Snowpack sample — Buffalo Mountain, Silverthorne, Colorado, USA (2/22/26, 2:02 PM MST)
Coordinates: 39.622, -106.113
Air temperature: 33 °F
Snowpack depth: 63 cm
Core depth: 50 cm
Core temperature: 28.4 °F
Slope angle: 11°, slope face: 116°
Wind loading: low
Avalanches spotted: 0
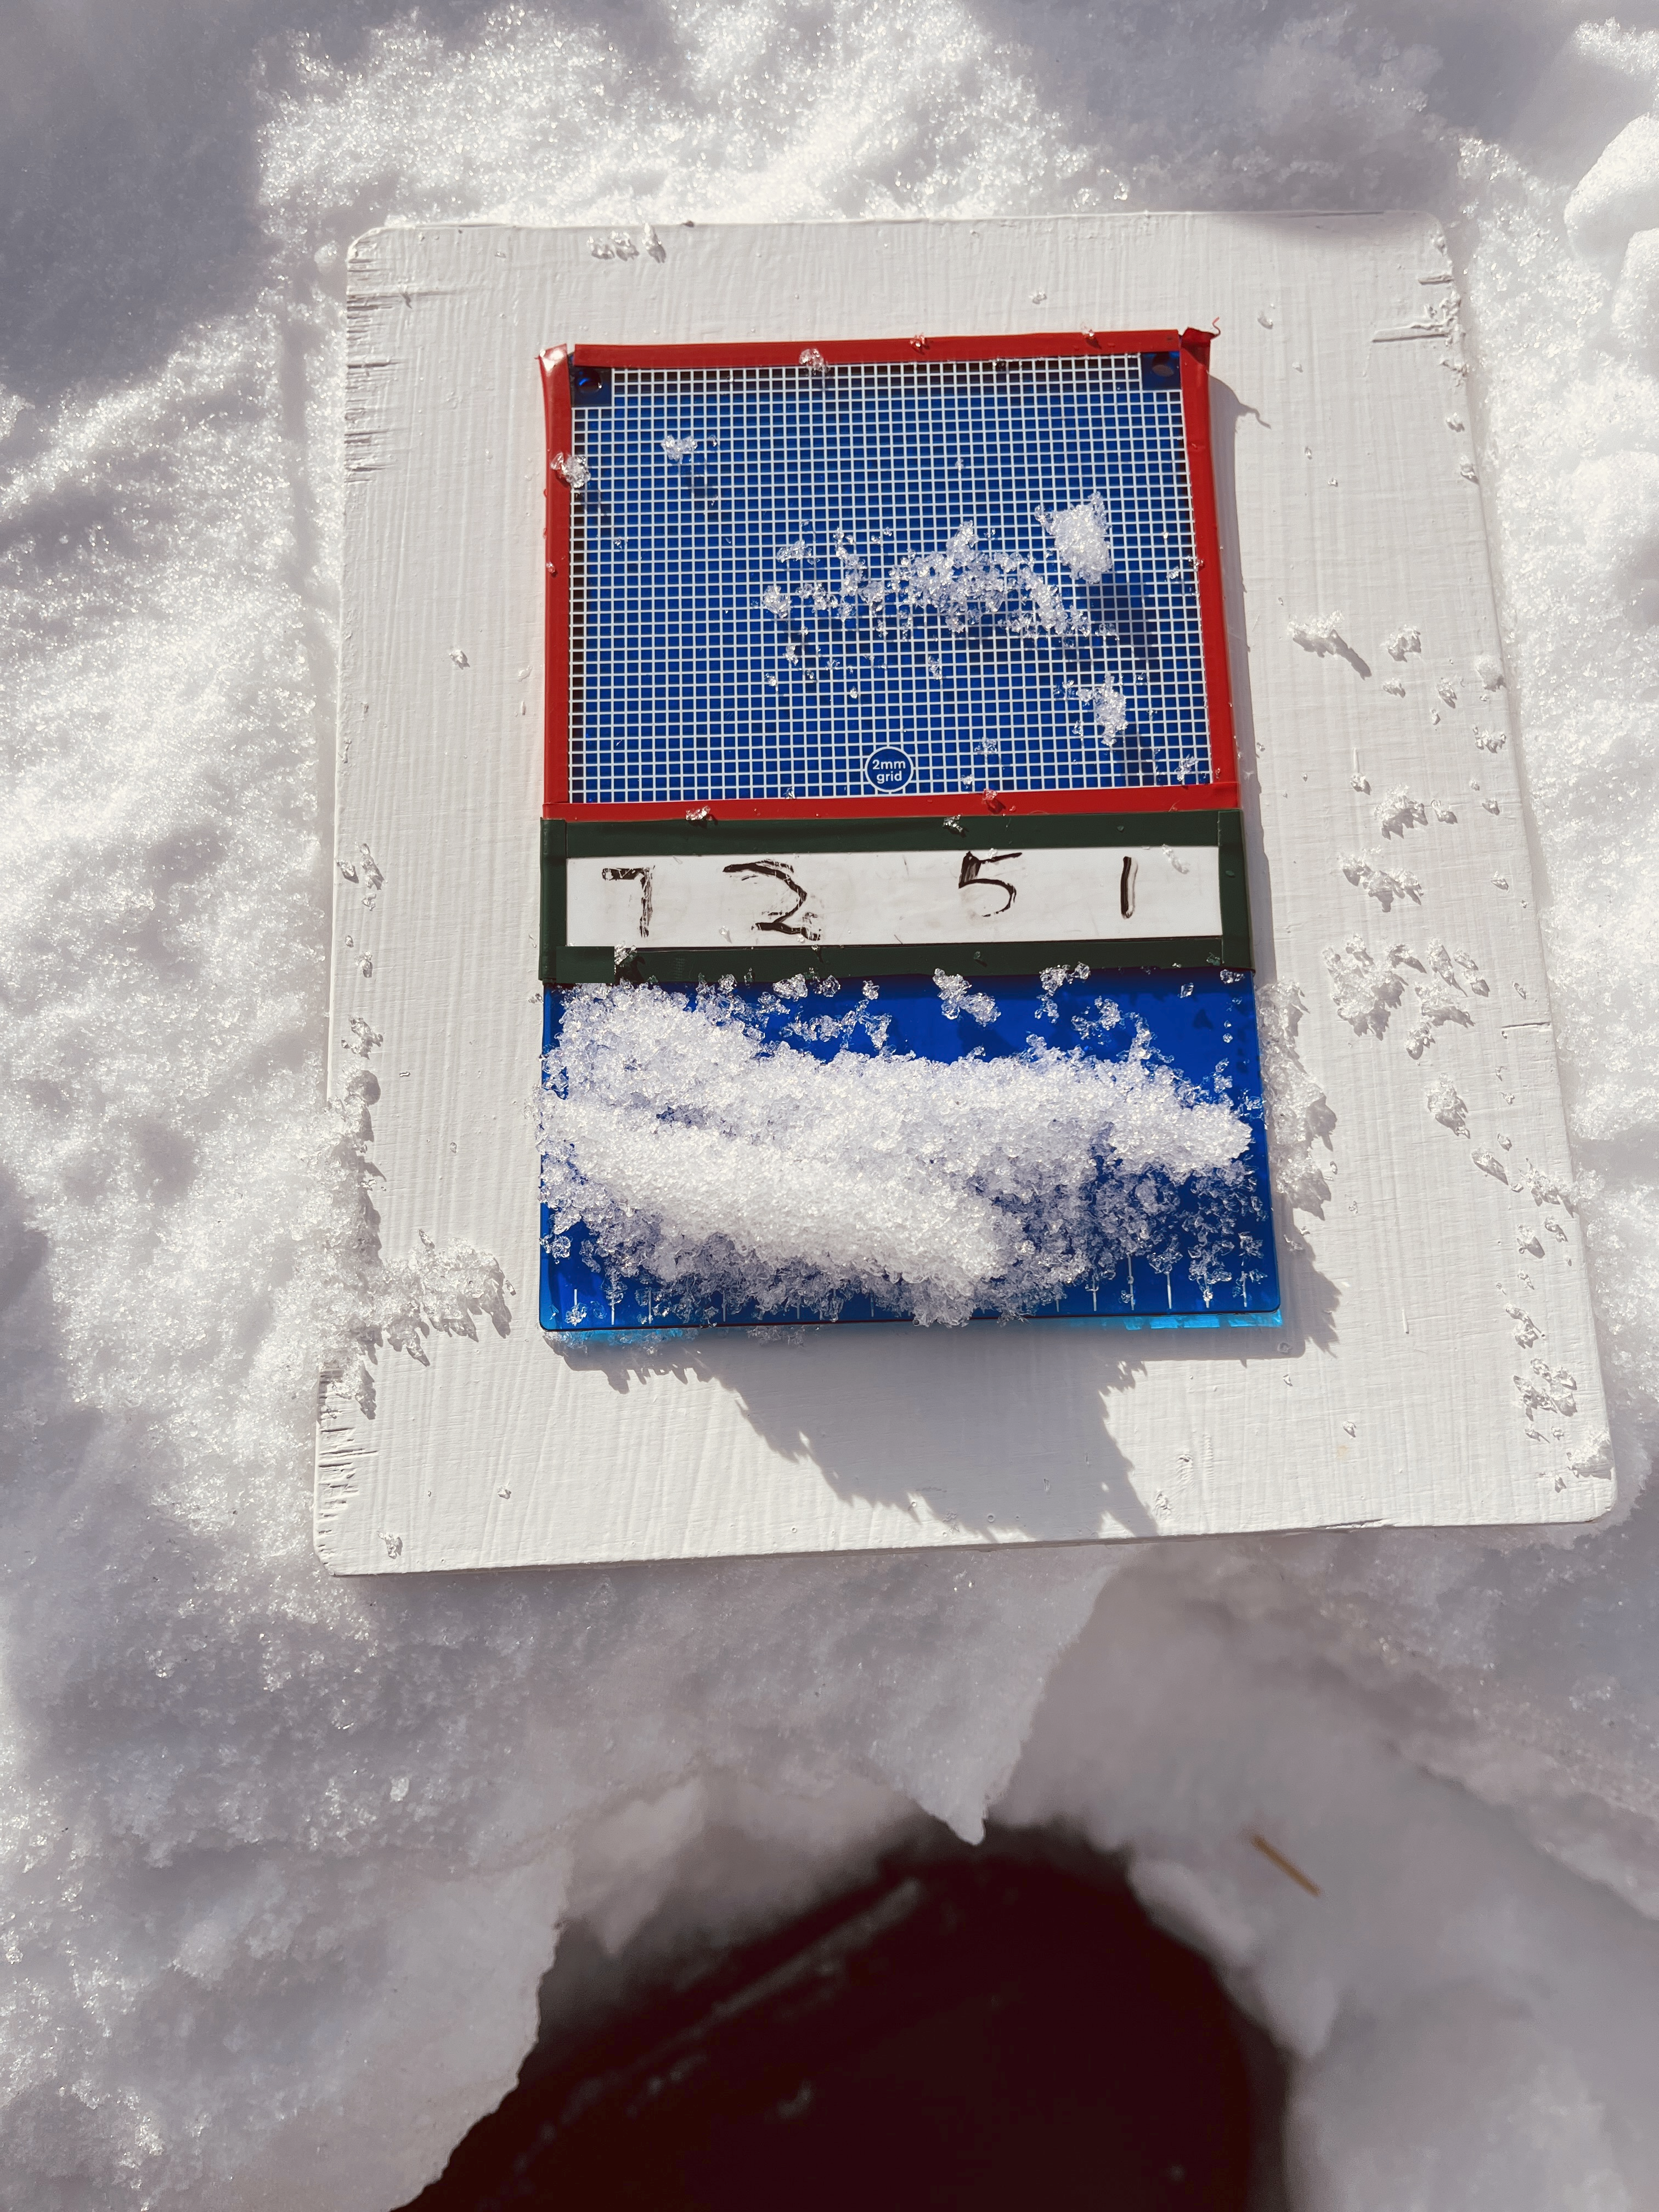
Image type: crystal_card
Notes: In a firebreak similar to site 1, minimal wind loading with no spotted avalanches (not many faces in view though)